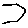
Label: hexagon